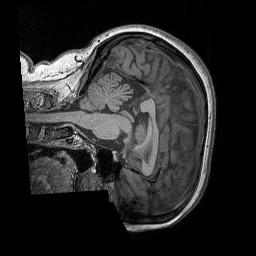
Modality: T1w
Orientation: sagittal
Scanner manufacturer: siemens
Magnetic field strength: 3 T
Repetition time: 2.3 s
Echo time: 0.00298 s